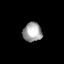
Tissue: lung
Cell type: Epithelial cells
Senescence score: 0.2109
Nuclear area (px): 355
Mean DAPI intensity: 163.434